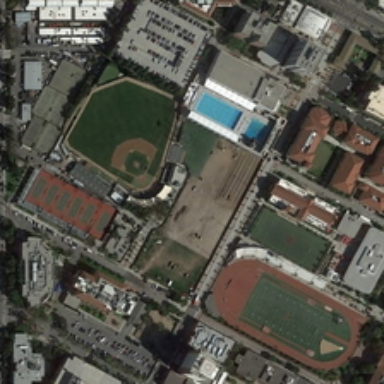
Some buildings are in a school with a playground and a baseball field .